Question: I am designing (wish I was a designer) a webpage for a charity - the constitution which is basically a list of headers and information I decided to do in a tag. However, I can not seem to get the elements to behave the way I want them with sub items being indented further than their parent elements.

As you can see Item 4 is fine, yet Item 4.1 should be indented further, and any sub-items (4.1.1) from that indented further again.
I tried to use css and create two text-indent-n styles like shown below
'''
.text-indent-4{
text-indent: 50px;
}
.text-indent-8{
text-indent: 100px;
}
'''
It makes no difference when applied like this:
'''
<dt data-toggle="tooltip" data-placement="top" title="Register of members">Register of members</dt>
<dd>17. The board must keep a register of members, setting out </dd>
<dd class="text-indent-4">17.1 for each current member:</dd>
<dd class="text-indent-8">17.1.1 their full name and address; and</dd>
<dd class="text-indent-8">17.1.2 the date on which they were registered as a member of the organisation; </dd>
<dd class="text-indent-4">17.2 for each former member - for at least six years from the date on he/she ceased to be a member:</dd>
<dd class="text-indent-8">17.2.1 his/her name; and</dd>
<dd class="text-indent-8">17.2.2 the date on which he/she ceased to be a member. </dd>
<dd>18 The board must ensure that the register of members is updated within 28 days of any change:</dd>
<dd class="text-indent-4">18.1 which arises from a resolution of the board or a resolution passed by the members of the organisation; or </dd>
<dd class="text-indent-4">18.2 which is notified to the organisation. </dd>
<dd>19 If a member or charity trustee of the organisation requests a copy of the register of members, the board must ensure that a copy is supplied to him/her within 28 days, providing the request is reasonable; if the request is made by a member (rather than a charity trustee), the board may provide a copy which has the addresses blanked out.</dd>
'''
So the questions are:
1) How can I get each sub-item of a '<dl>' to indent
2) Is their a way of getting it to calculate automatically the indentation for the '<dd>' or will each have to be specified?
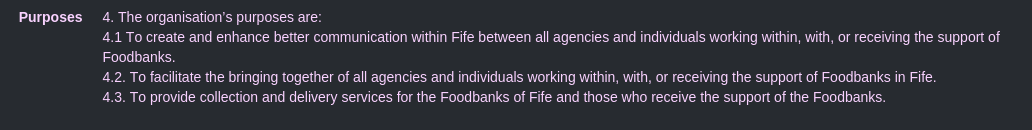
Answer: The simple remedy to this is to surround the sub-items with '<ul></ul>' tags this will indent the sub-items as required.
Thanks for the edit